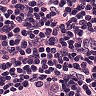
Metastatic tissue present: yes